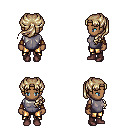
a pixel art fantasy rpg character, female body template, human, dark skin, steel chest armor, gold greaves, white blonde princess hairstyle, cloth bracers, maroon shoes, four views (front, back, left, right), 2x2 character sprite sheet, small pixel art, hard edges, no anti-aliasing